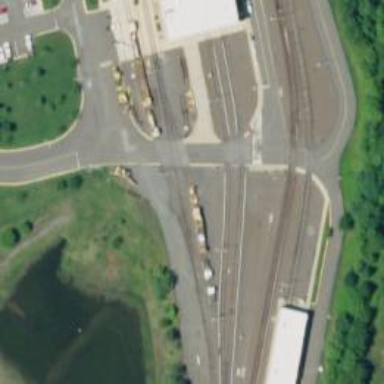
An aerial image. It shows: Electrified rail passing through service yard.